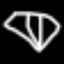
Label: diamond